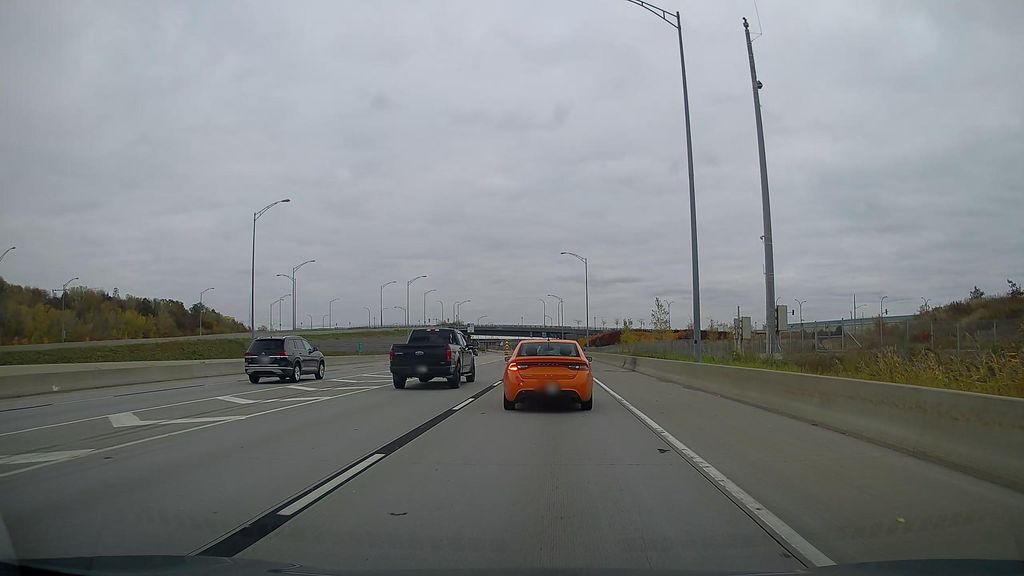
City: montreal